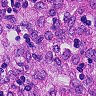
Metastatic tissue present: no